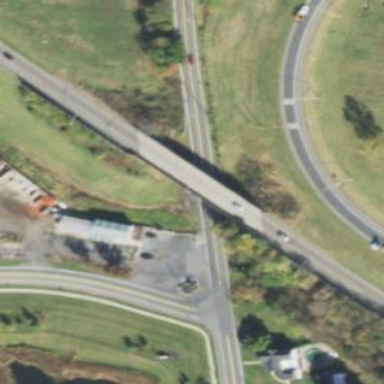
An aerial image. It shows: Man-made bridge.